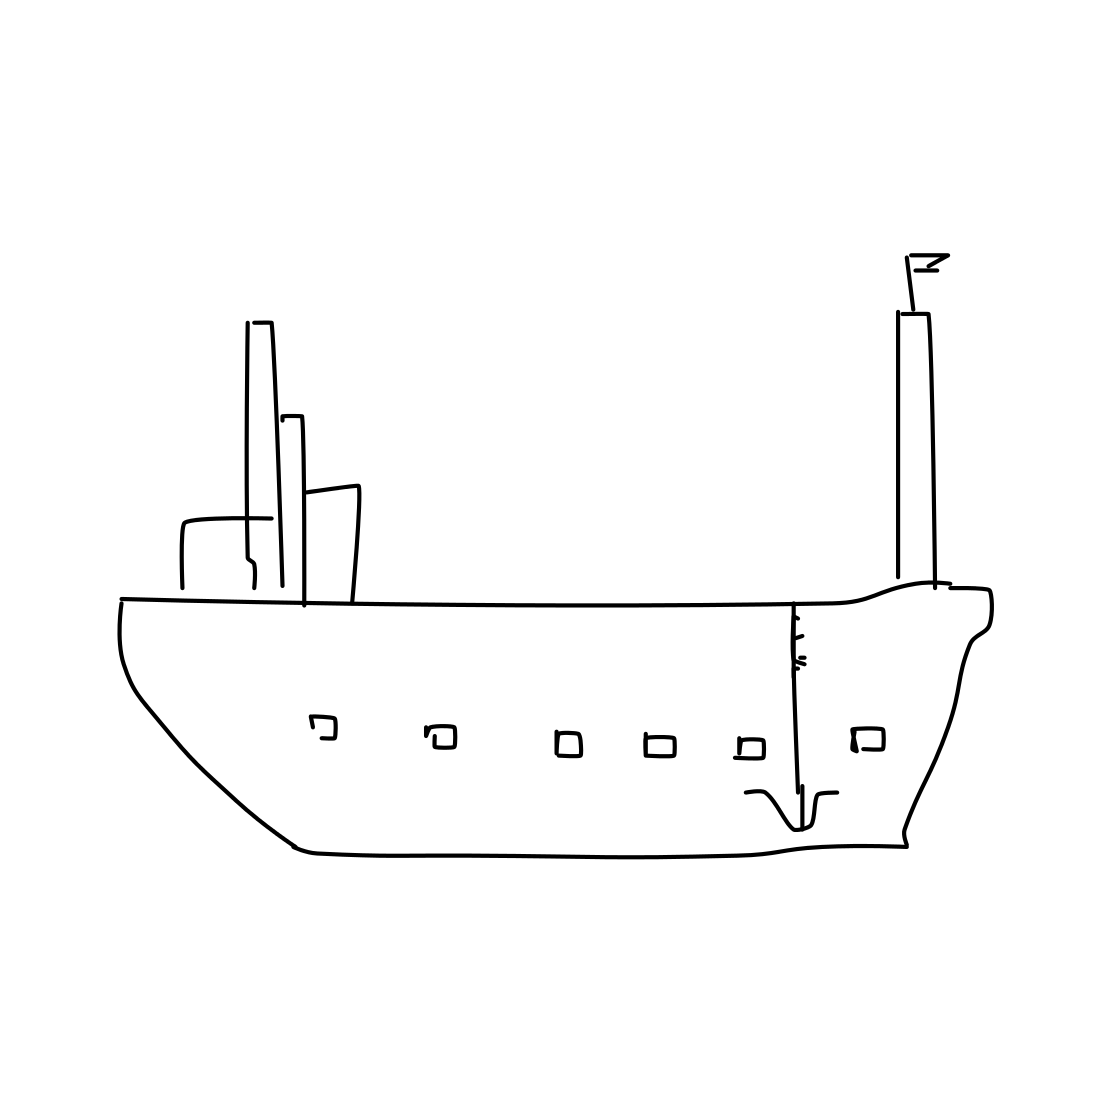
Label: ship